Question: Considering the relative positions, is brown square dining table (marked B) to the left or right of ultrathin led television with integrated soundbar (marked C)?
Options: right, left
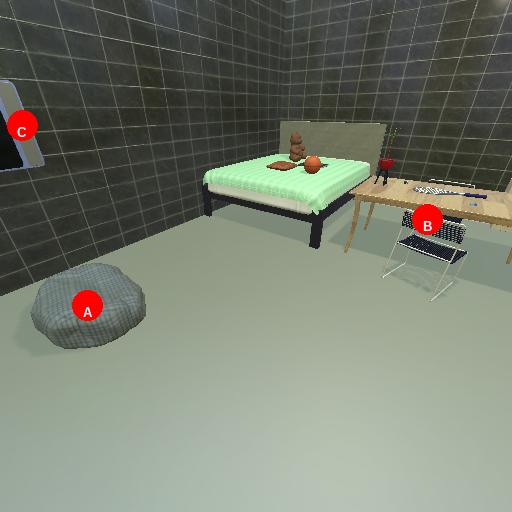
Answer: right